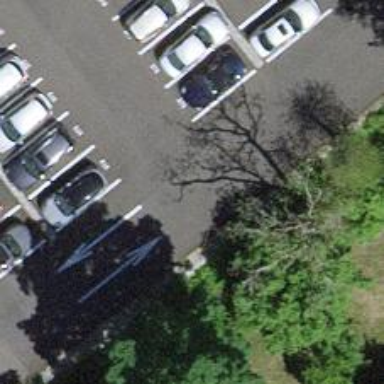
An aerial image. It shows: Road serving as parking aisle.